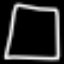
Label: square